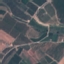
Land use / land cover class: PermanentCrop